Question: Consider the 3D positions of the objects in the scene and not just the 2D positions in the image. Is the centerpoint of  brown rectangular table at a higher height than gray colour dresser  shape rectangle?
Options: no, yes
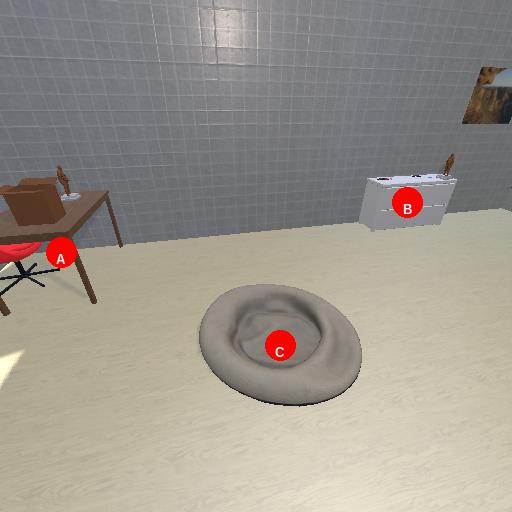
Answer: no